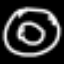
Label: donut